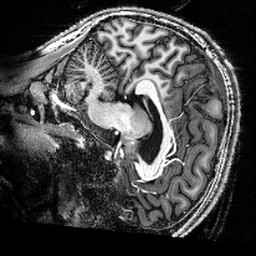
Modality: T1w
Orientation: sagittal
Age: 23
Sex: female
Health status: healthy
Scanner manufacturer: siemens
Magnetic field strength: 9.4 T
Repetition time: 6 s
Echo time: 0.0023 s